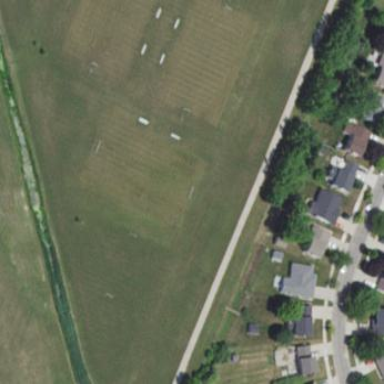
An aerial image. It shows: Soccer pitch for outdoor sports and leisure activities.